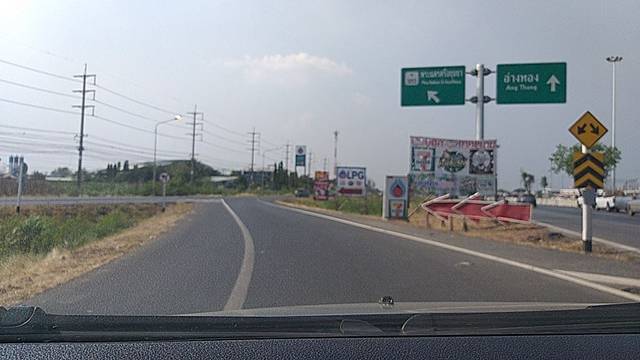
Region: Thailand
Coordinates: 14.39, 100.6